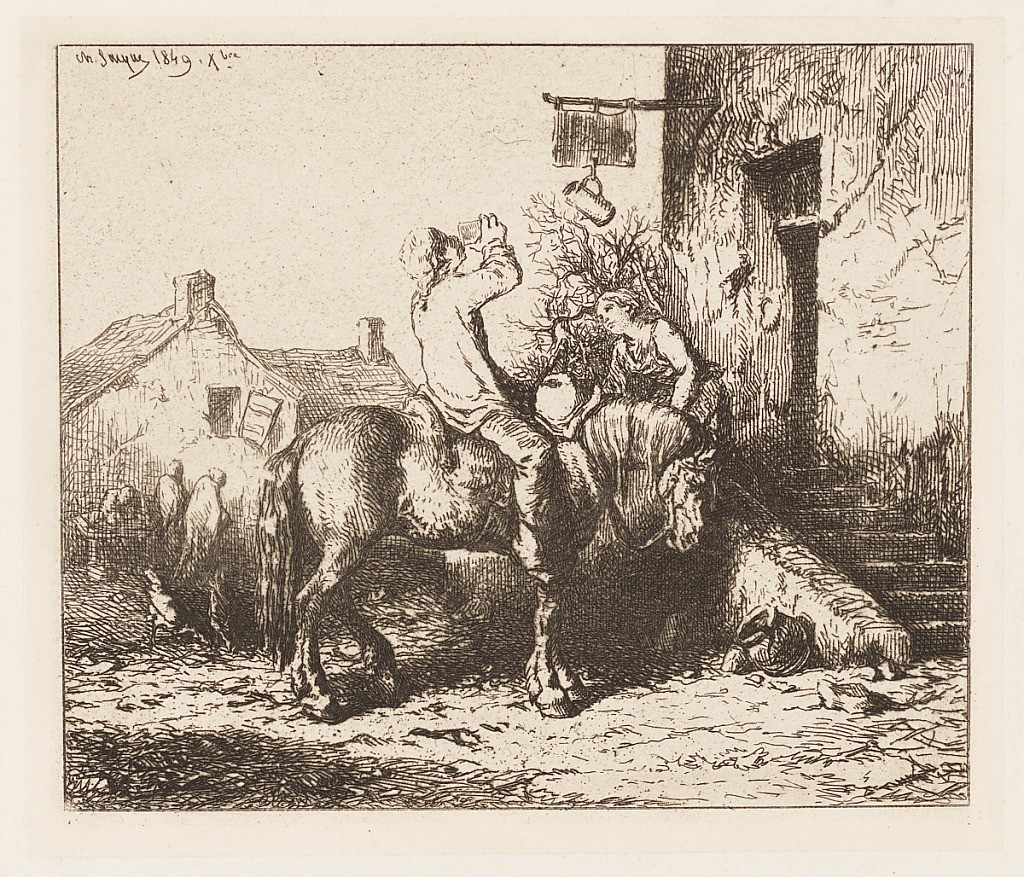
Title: Porte d'Auberge
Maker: Charles Emile Jacque, French, 1813 - 1894
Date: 1849
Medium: Etching in dark brown ink on paper
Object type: Print
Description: A peasant in a rough shirt is seated on a horse and drinking. A woman stands on the steps of an inn and observes him.